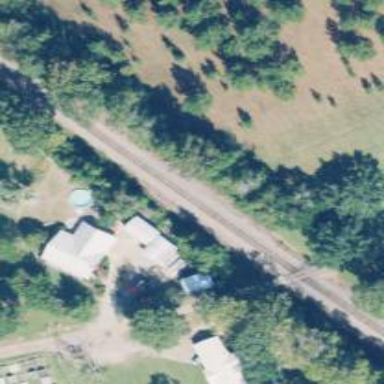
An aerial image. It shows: Railway track.